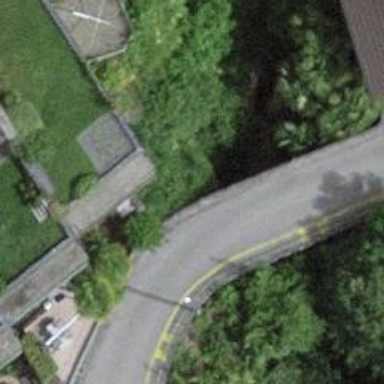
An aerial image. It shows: Residential road with asphalt surface passing over bridge. There are no sidewalks on the bridge.